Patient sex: F
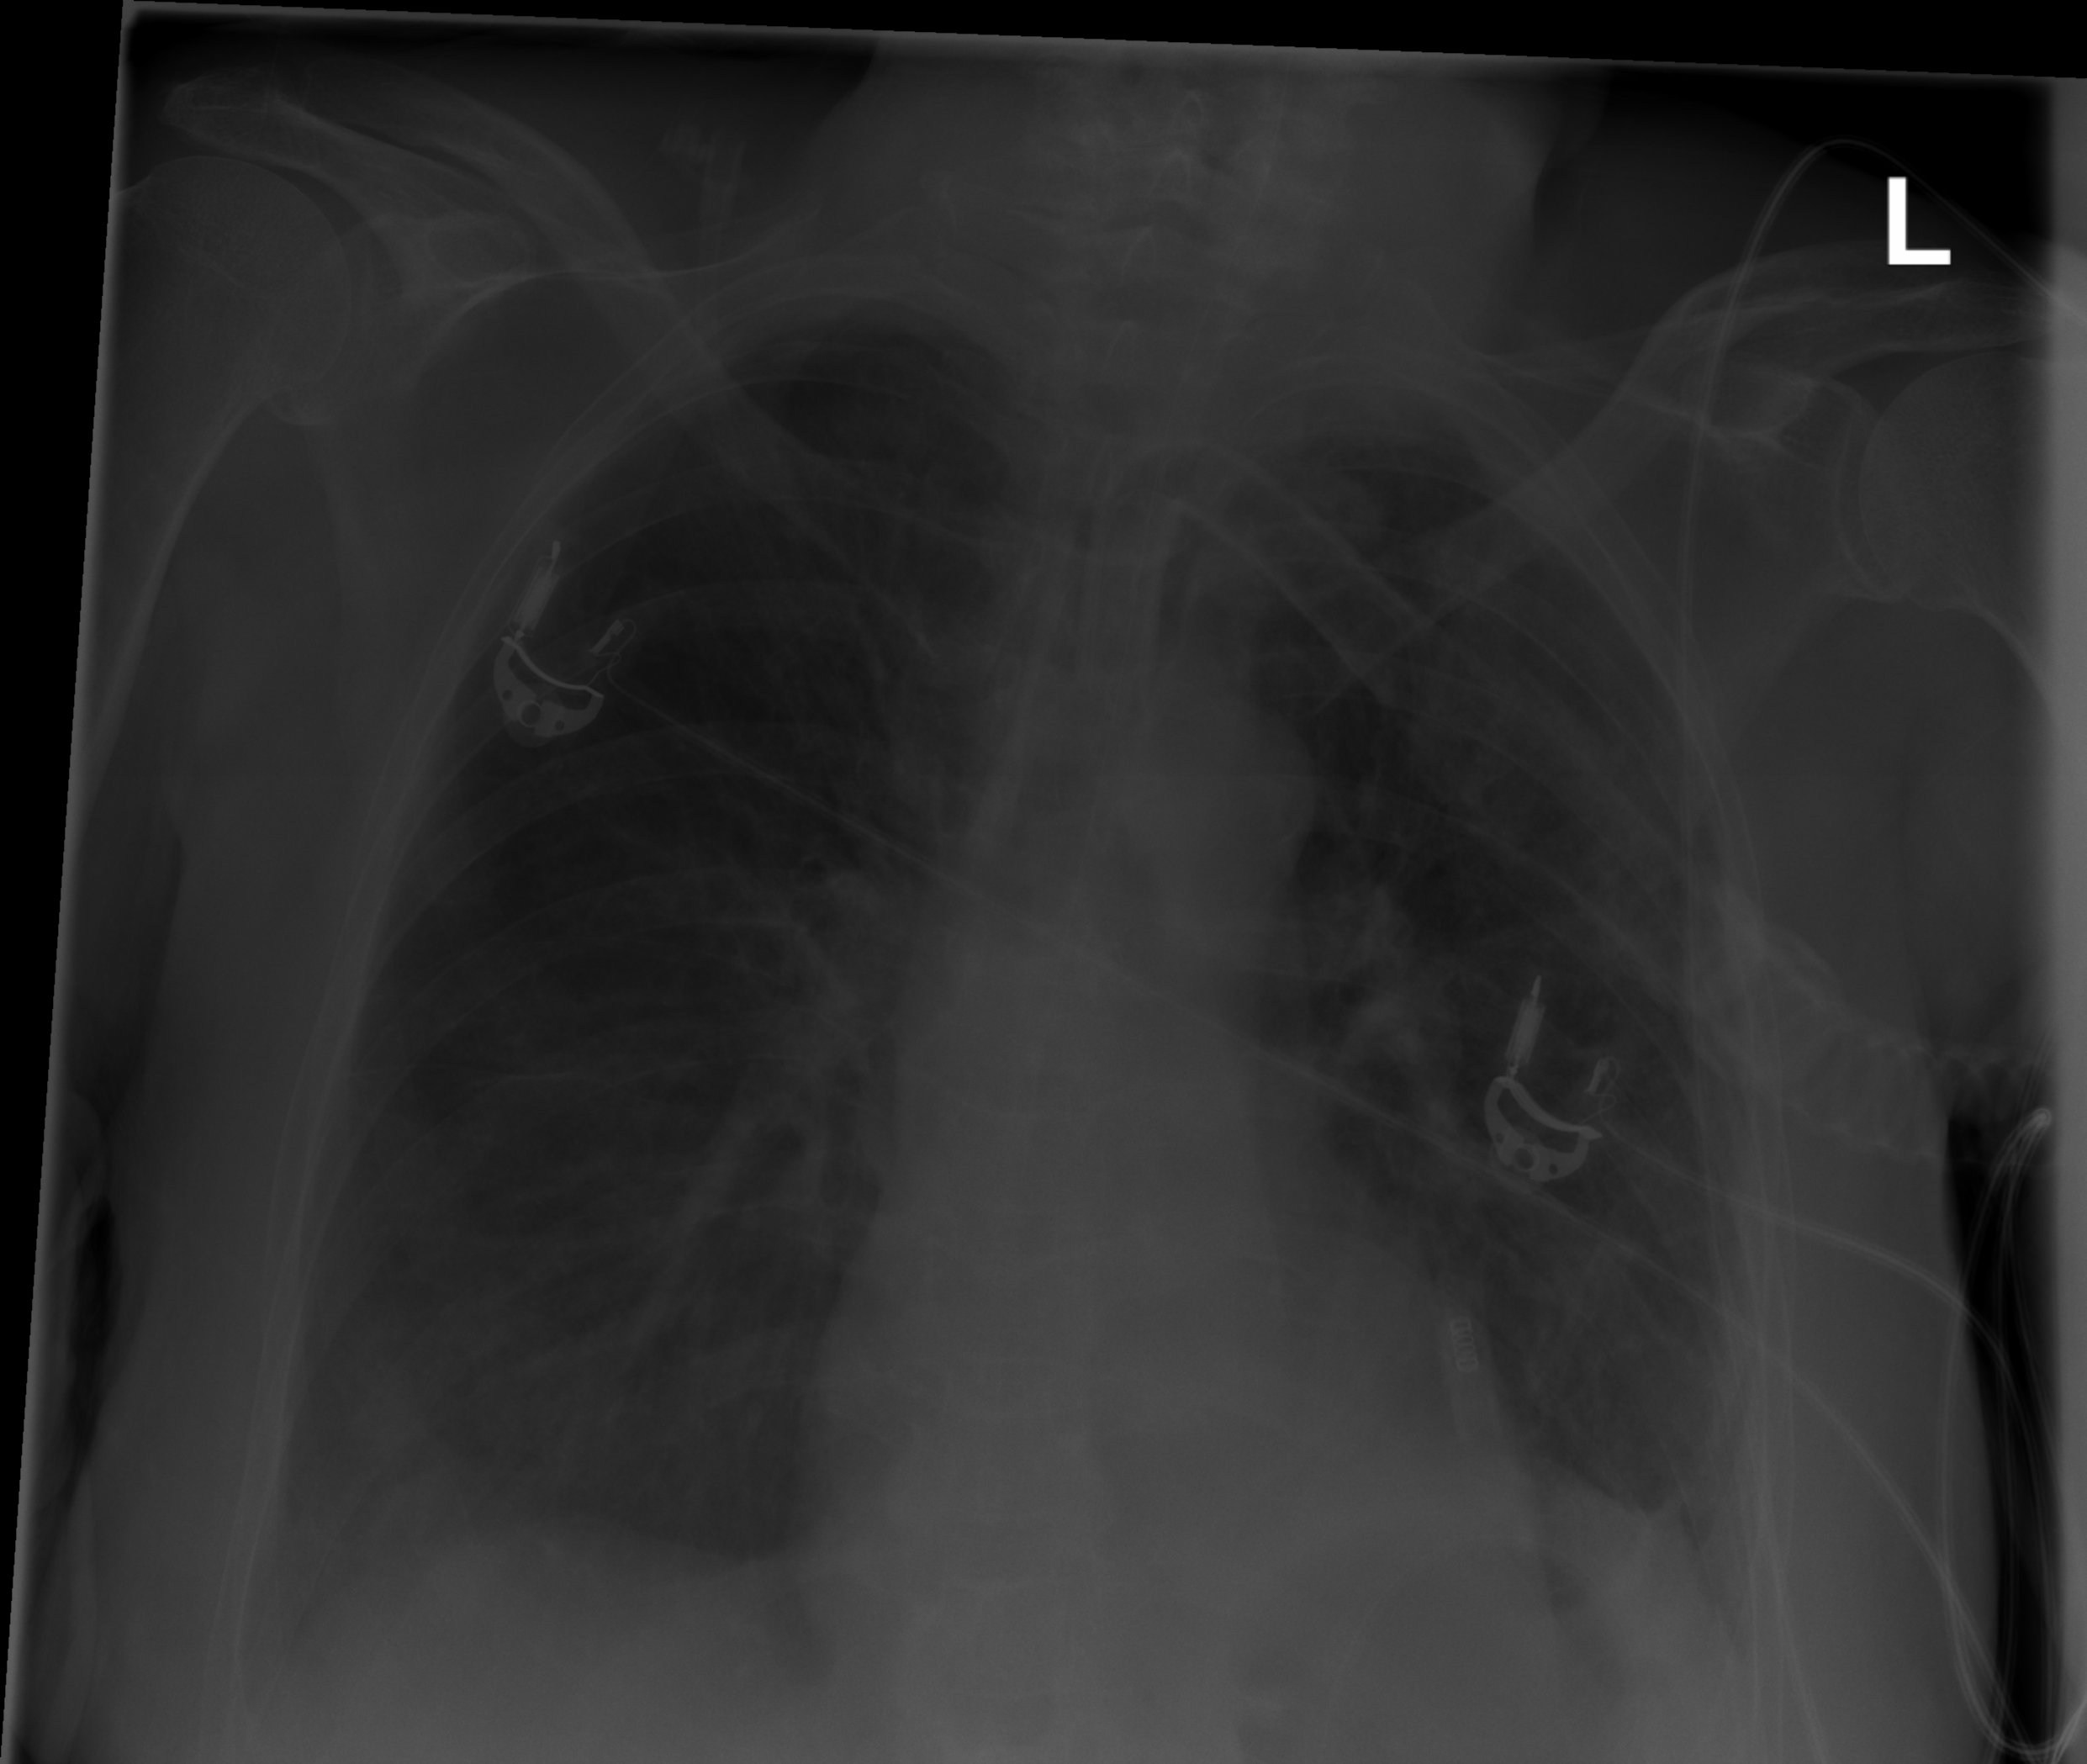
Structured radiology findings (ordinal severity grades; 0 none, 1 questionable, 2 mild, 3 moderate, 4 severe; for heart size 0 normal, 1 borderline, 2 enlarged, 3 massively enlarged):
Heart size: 0
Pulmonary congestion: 2
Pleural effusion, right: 2
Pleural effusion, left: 2
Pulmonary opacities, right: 2
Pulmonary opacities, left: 2
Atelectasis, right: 2
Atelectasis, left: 2